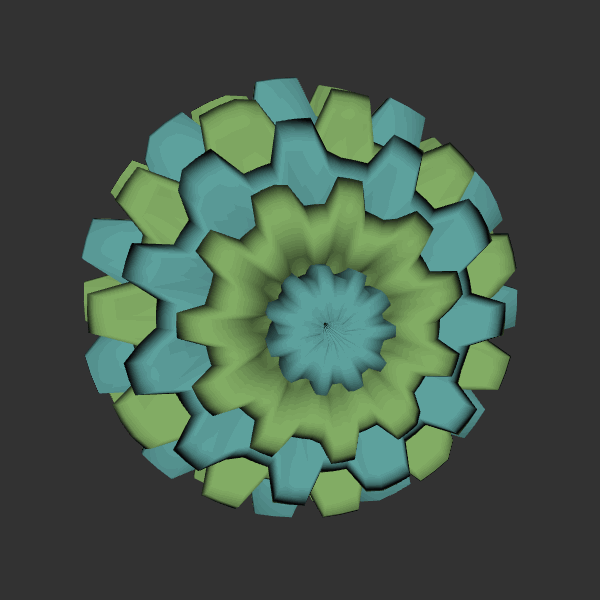
Background: dark